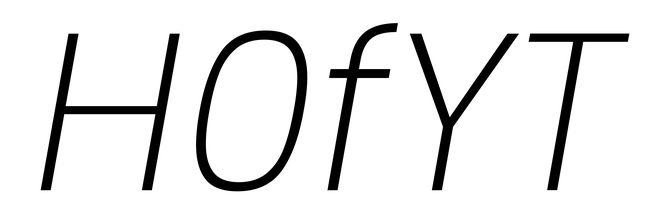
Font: Poppins-ExtraLightItalic